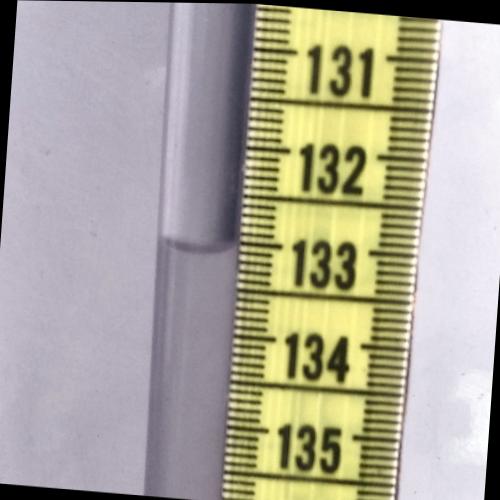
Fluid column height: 133.1 cm